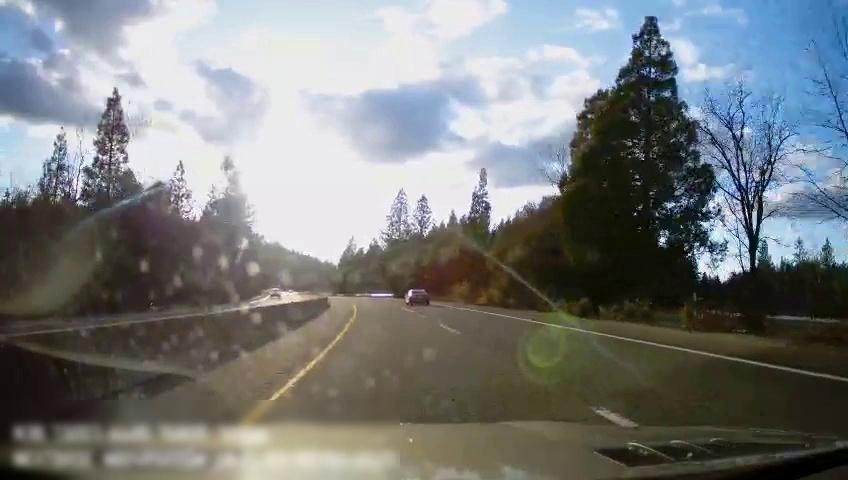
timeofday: Day
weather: Sunny
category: Drivable Space
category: Drivable Space
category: Vehicles | SUV
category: Vehicles | Car
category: Lanes | Opposite Lane
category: Lanes | Alternate Lane
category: Lanes | Current Lane
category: Lanes | Alternate Lane